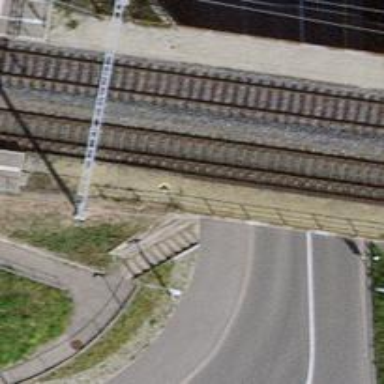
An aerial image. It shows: Bridge with single railway track electrified by contact line.